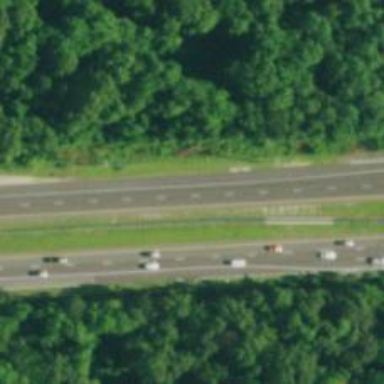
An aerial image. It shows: Urban freeway or expressway trunk route.